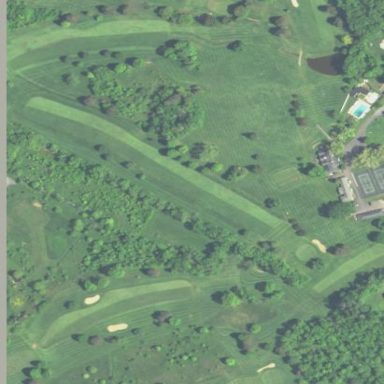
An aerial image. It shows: Golf course surrounded by greenery.